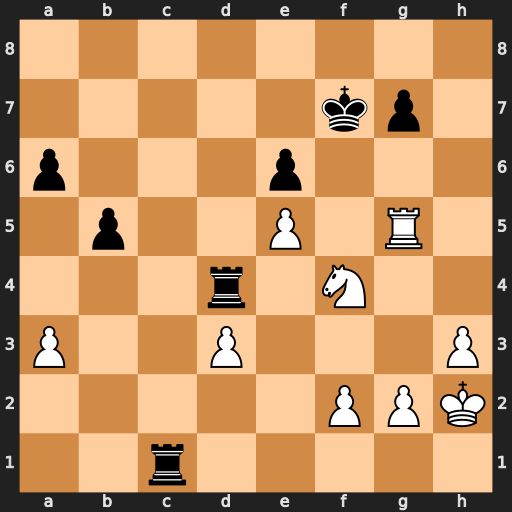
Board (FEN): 8/5kp1/p3p3/1p2P1R1/3r1N2/P2P3P/5PPK/2r5
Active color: w
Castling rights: -
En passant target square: -
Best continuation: Ne2 Ra4 Nxc1